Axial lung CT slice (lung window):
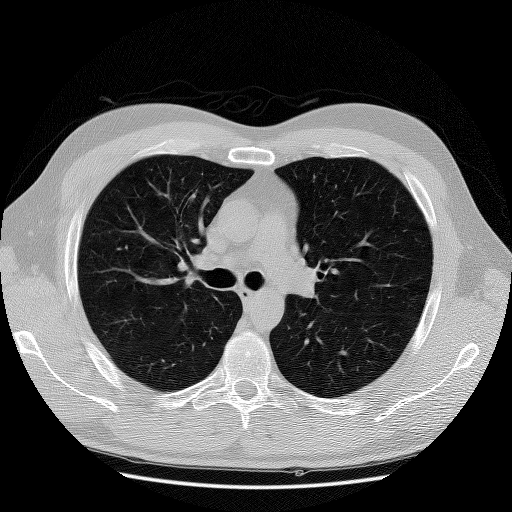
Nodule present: no